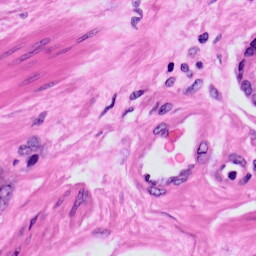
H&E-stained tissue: Prostate